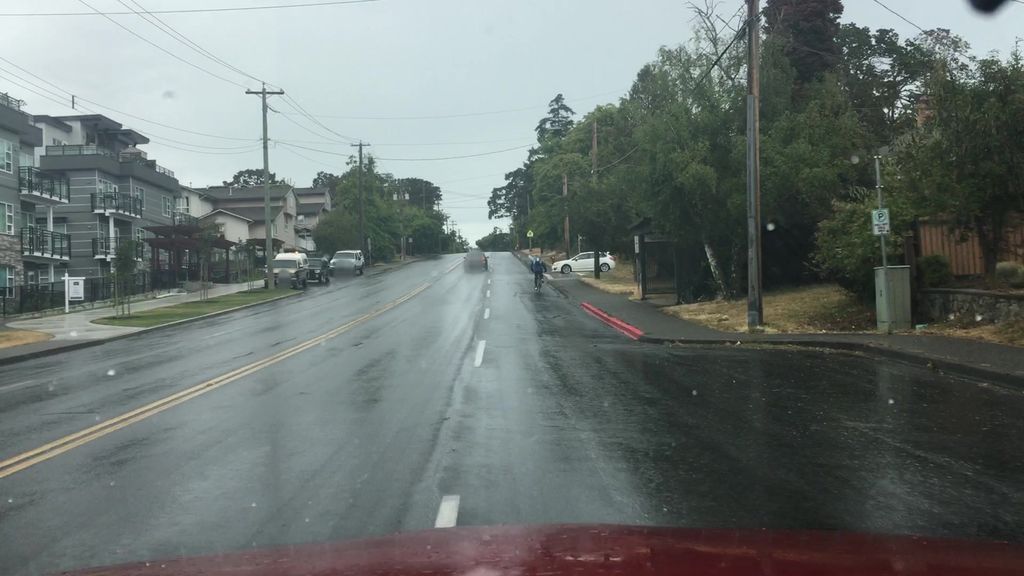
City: victoria